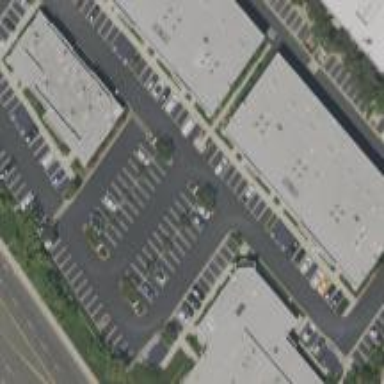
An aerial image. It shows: Commercial building.